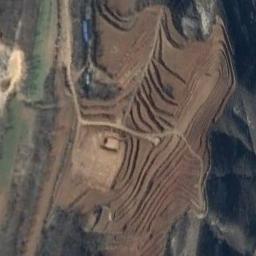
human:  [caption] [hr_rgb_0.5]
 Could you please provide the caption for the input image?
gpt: There are many plants on the terrace .

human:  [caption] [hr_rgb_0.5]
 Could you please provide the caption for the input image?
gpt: A large layer of brown and green mixed terraces with several winding narrow paths .

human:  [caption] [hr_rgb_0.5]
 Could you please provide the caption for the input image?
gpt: The terraces are reddish-brown and the top of the mountain is covered with vegetation .

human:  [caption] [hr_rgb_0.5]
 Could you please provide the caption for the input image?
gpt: There are bare and green terrace .

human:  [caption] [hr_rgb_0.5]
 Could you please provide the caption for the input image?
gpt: There are some brown terraces beside a green meadow .